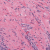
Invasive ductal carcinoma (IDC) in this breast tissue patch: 1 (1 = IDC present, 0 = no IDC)